Question: Here's my current HTML / CSS: <URL> ''
And here's a screenshot that annotates what I'd like to try to do:

Basically, I'd like the width of the parent TD to dynamically wrap based on the width of the nested div. Is this possible?
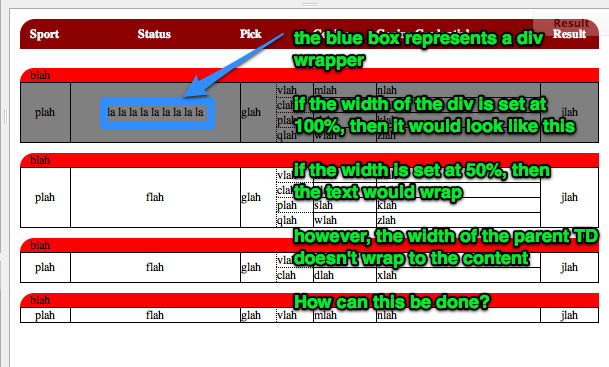
Answer: Well...as Sheepy pointed out, what you are asking does not seem to make sense, initially. But if you really want to make the TD adjust with the inner DIV, you will need to do some JavaScript...
Say, you have the following table cell:
'''
<td rowspan="4" id="tdwrap"> <div id="divwrap">...</div></td>
'''
You could have the following javascript calls:
'''
// set cell width to its inner div width (in pixel)
$('#tdwrap').width($('#divwrap').width());
// set the div width back to its parent cell width (in pixel)
$('#divwrap').width($('#tdwrap').width());
'''
And then, you can set the width of the div:
'''
#divwrap {
width: 30%;
}
'''
This way, you can let the cell width to adjust to its inner div's width, which is based on its parent cell's width! :p
Example: <URL>
Note that I have used the jQuery library in the code snippet.
Is this what you are after?